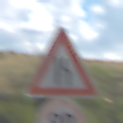
Verkehrszeichen: EinseitigVerengteFahrbahnRechts
Zusatzzeichen unten: Geschwindigkeit80
Umgebung: Outdoor, Nature
Tageszeit: Midday
Wetter: PartlyCloudy
Licht: Natural
Jahreszeit: NotSpecified
Kontrast: HighContrast